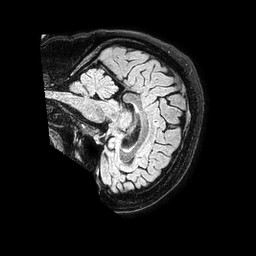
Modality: FLAIR
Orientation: sagittal
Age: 48
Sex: female
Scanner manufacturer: philips
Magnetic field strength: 1.5 T
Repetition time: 4.8 s
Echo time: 0.3 s